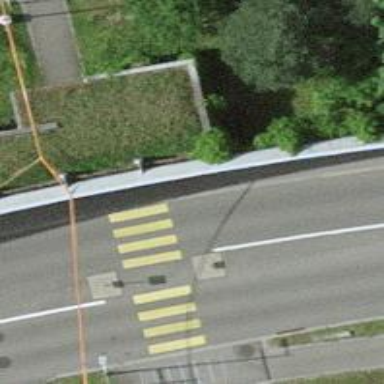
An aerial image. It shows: Double fixed cycle barrier.